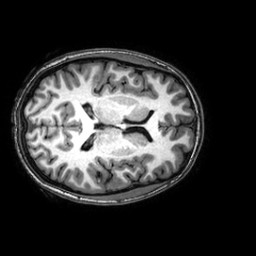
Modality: T1w
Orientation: axial
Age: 22
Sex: female